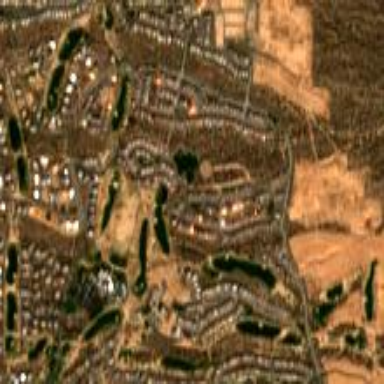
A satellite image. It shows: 18-hole golf course situated within leisure land.